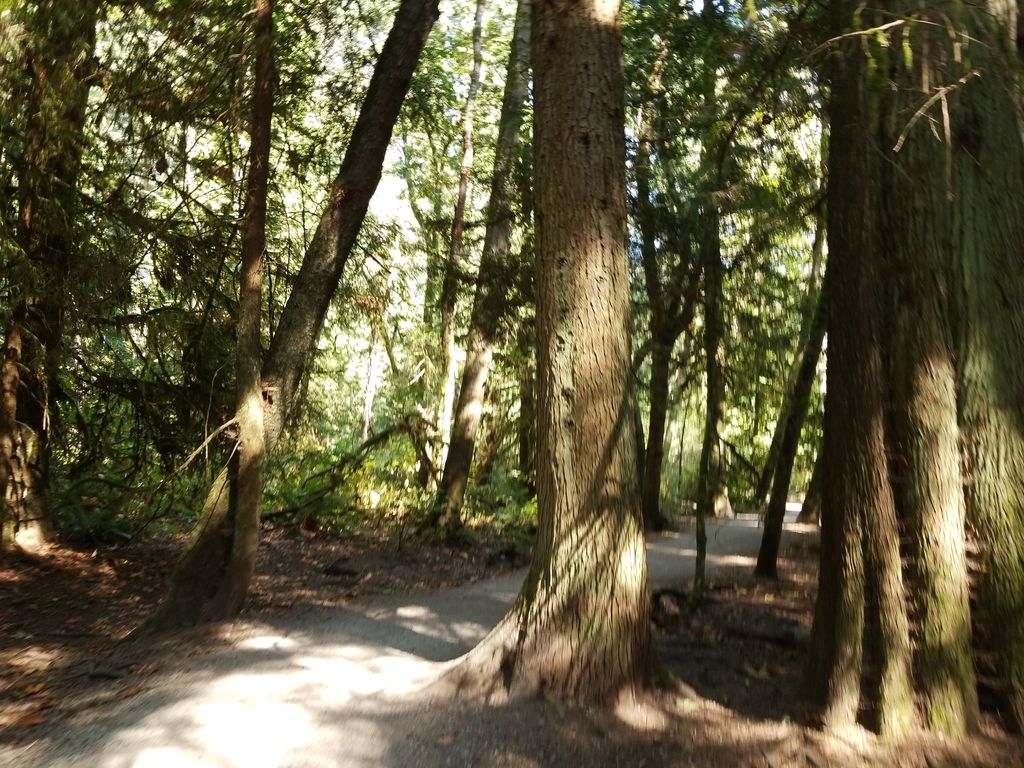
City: vancouver